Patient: sex F, age 61
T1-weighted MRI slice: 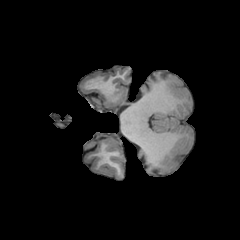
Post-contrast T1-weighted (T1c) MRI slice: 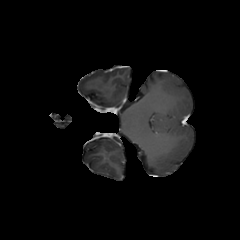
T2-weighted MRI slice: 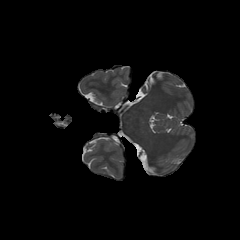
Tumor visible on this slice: no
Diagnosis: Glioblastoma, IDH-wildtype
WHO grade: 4